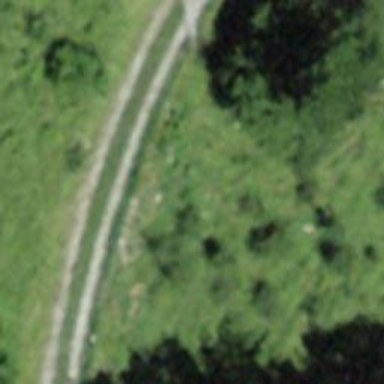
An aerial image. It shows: Backcountry hike trail.